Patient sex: F
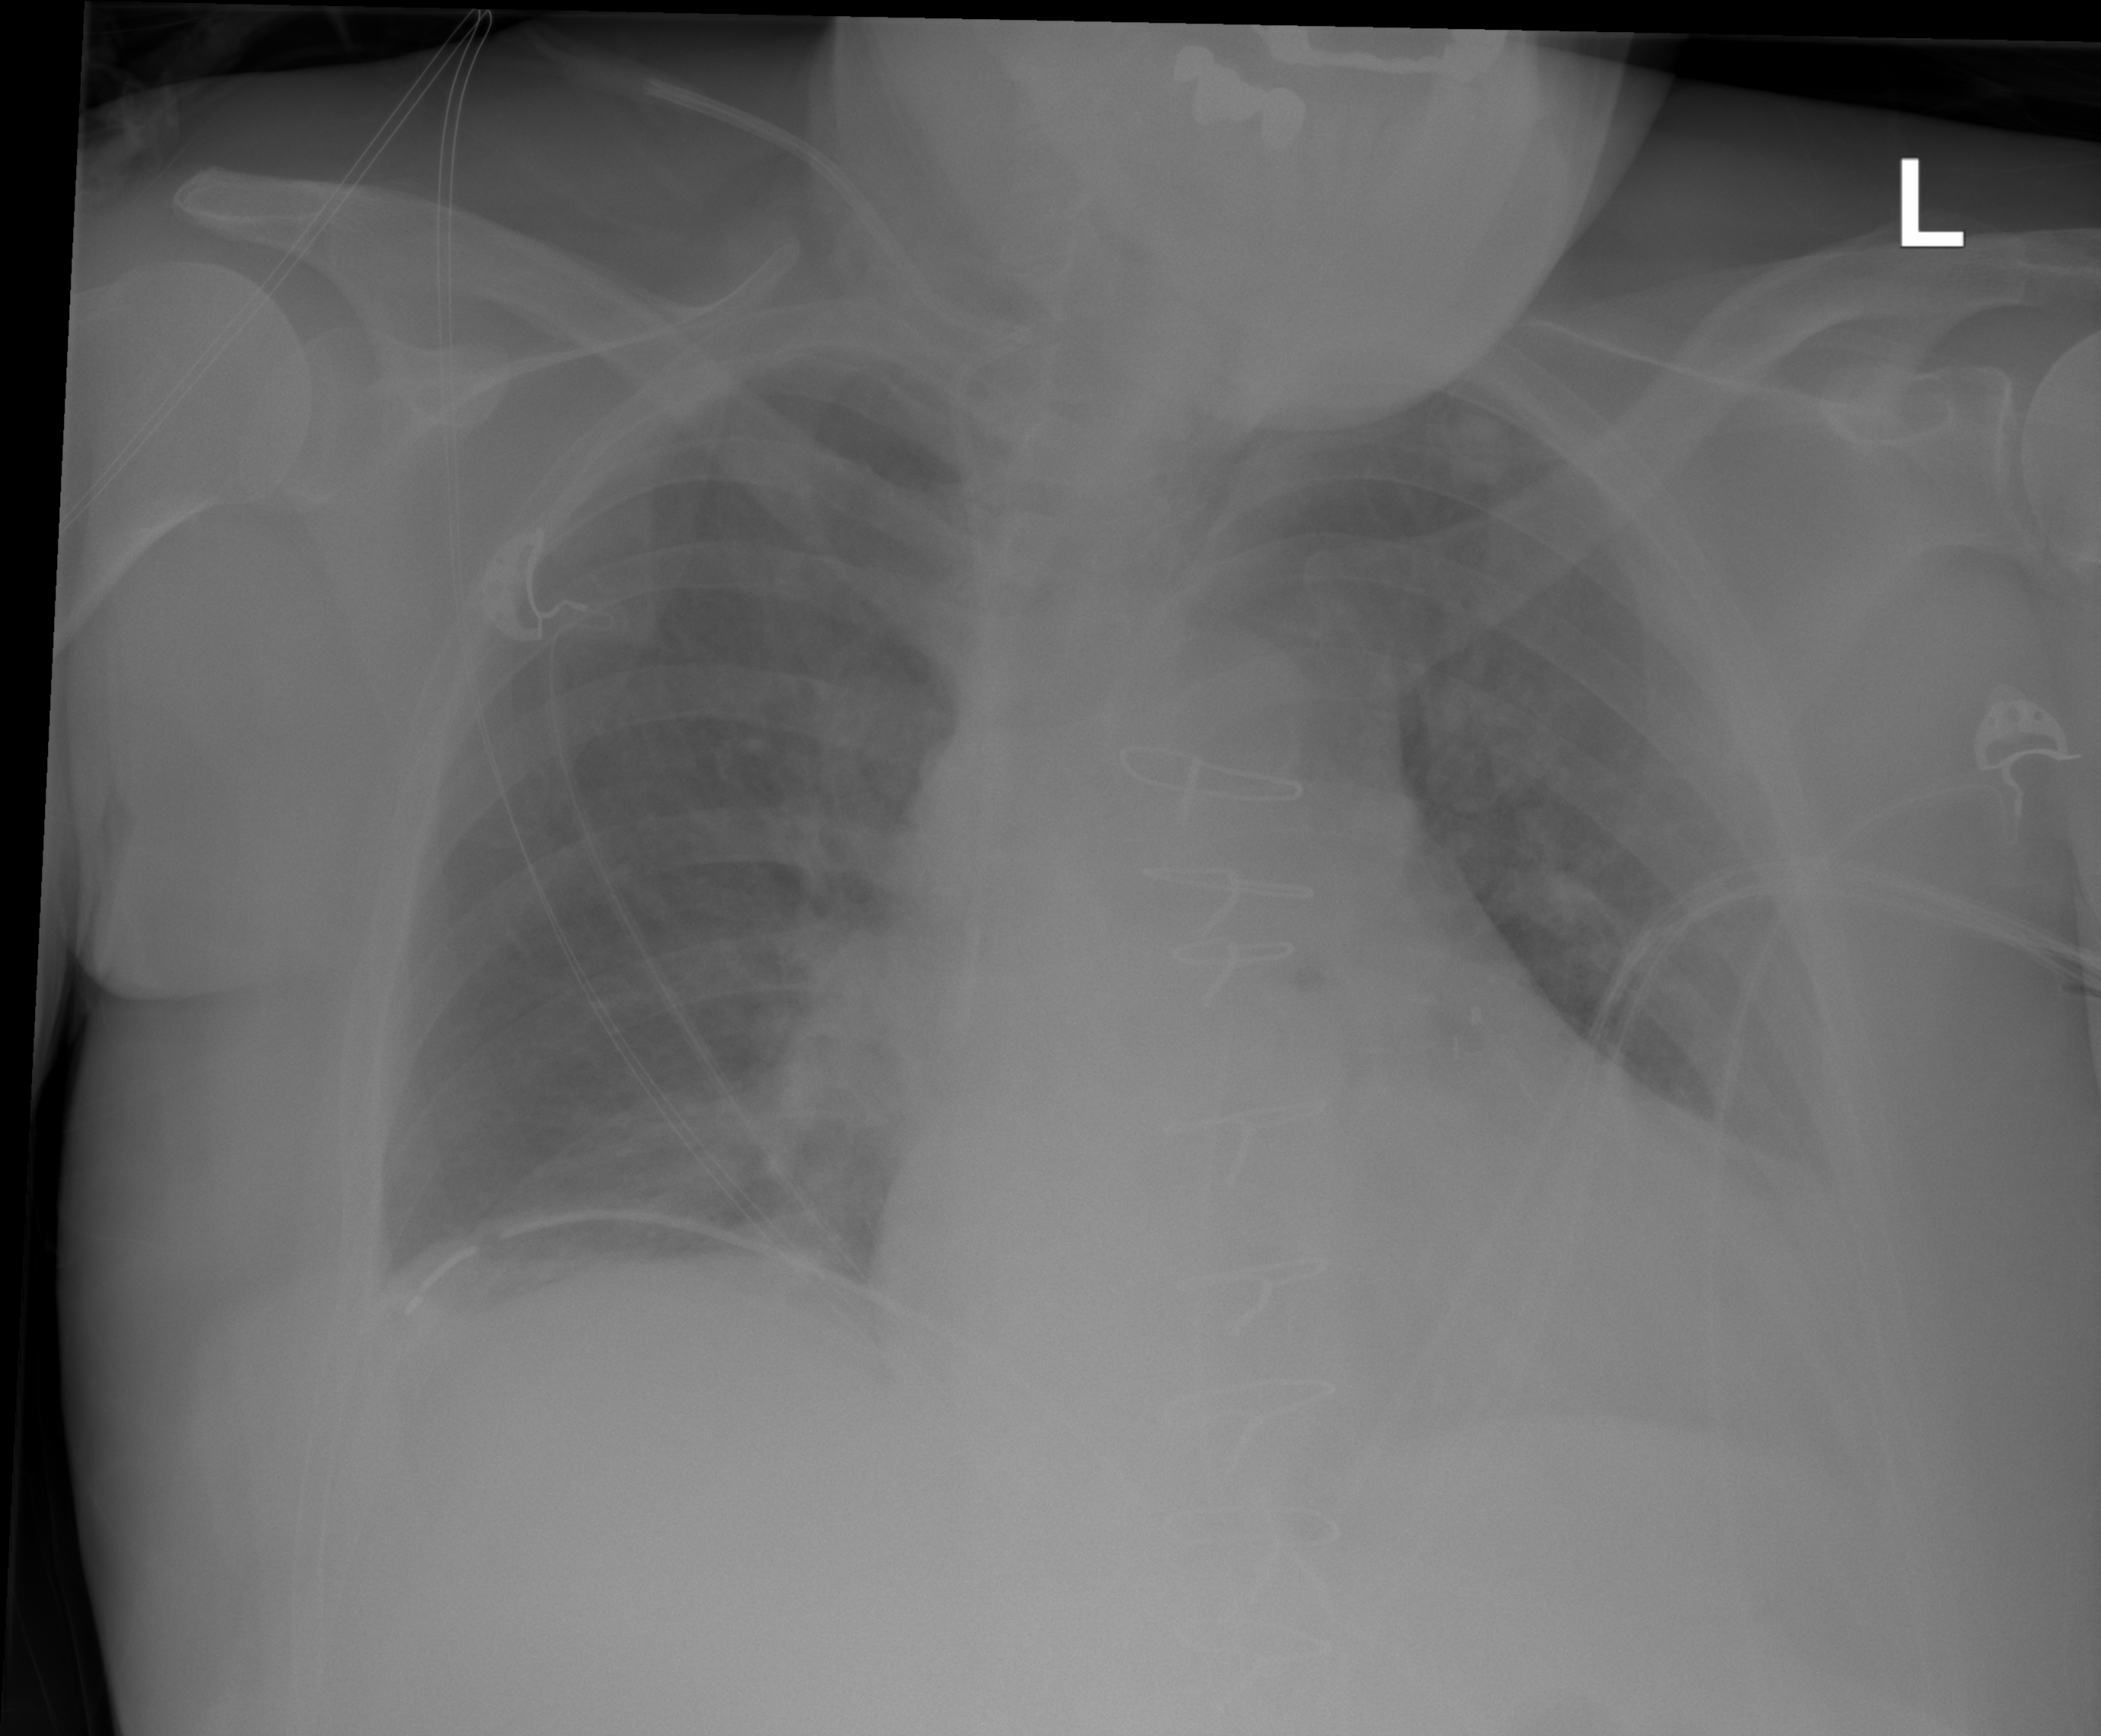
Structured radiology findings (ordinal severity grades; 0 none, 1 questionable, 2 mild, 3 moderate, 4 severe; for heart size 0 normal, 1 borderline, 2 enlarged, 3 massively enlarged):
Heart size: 2
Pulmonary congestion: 1
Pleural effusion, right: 0
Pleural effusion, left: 2
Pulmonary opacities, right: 0
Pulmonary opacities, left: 0
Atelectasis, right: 2
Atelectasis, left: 2